Current action and preconditions to check: path_clear

Your task: For each precondition in the list above, predict whether it will hold at this action.

Consider the current scene as observed from the mobile robot's camera, and analyze the predicted future states of all dynamic agents (e.g., people, animals, vehicles, or any moving entities) within the NEXT SECOND.

IMPORTANT: Only answer "very likely" if you are absolutely certain—based on strong, clear evidence—that a dynamic agent will violate the precondition in the predicted future state. Do NOT answer "very likely" for unlikely, ambiguous, or low-probability risks.

Ask yourself for each precondition: Is there a high probability, with clear and convincing evidence, that the predicted future states of any dynamic agent will interfere with the predicted future state of the currently executing action within the NEXT SECOND, causing that precondition to fail?

Assess the risk level based on these predictions. Use "likely" or "very likely" if motions create a clear risk of interference.

Use "neutral" or "improbable" if agents are nearby but their predicted paths are clearly diverging or non-conflicting.

Failure Risk Categories: "very improbable", "improbable", "neutral", "likely", "very likely"

Answer Format: Output ONLY the probability_of_failure value from these categories: "very improbable", "improbable", "neutral", "likely", "very likely"

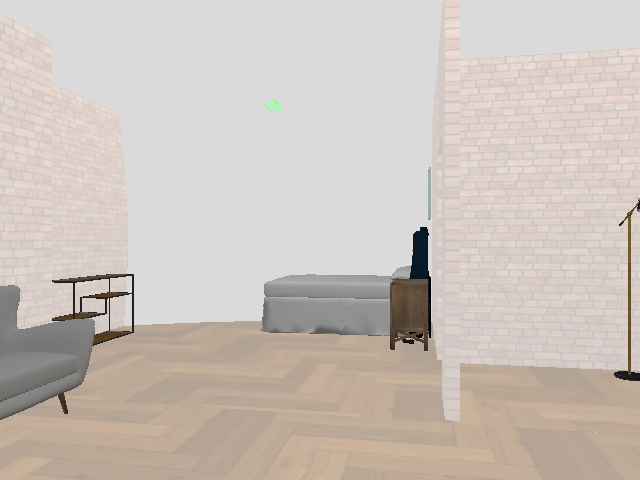

Answer: very improbable